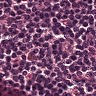
Metastatic tissue present: no